Question: '''
const cookieSession = require("cookie-session");
const express = require("express");
const app = express();
const helmet = require("helmet");
const morgan = require("morgan");
const dotenv = require("dotenv");
const mongoose = require("mongoose");
const userRoute = require("./routes/user")
const authRoute = require("./routes/auth")
dotenv.config();
//Mongoose Connect
mongoose.connect(process.env.MONGO_URL, {useNewUrlParser: true}, (err) =>
{
console.log("mongdb is connected");
});
//middleware
app.use(express.json());
app.use(helmet());
app.use(morgan("common"));
app.get("/", (req, res) => {
res.send("Welcome to home page");
})
app.use("/api/auth", authRoute);
app.use("/api/user", userRoute);
app.listen(5000,function(err)
{
if(err)
console.log("Server not connected")
console.log("Connnection is established");
})
'''
'''
const router = require("express").Router();
const User = require('../model/Users');
//REGISTER
router.get("/register", async (res,req)=> {
const user = await new User({
username: "gauravnegi",
password: "123456",
email: "gauravnegi@gmail.com",
});
await user.save();
res.send("ok");
});
module.exports = router;
'''
Error:
'''
return callback(new error_1.mongoservererror(res.writeerrors [0] ))
'''

How to resolve above error?
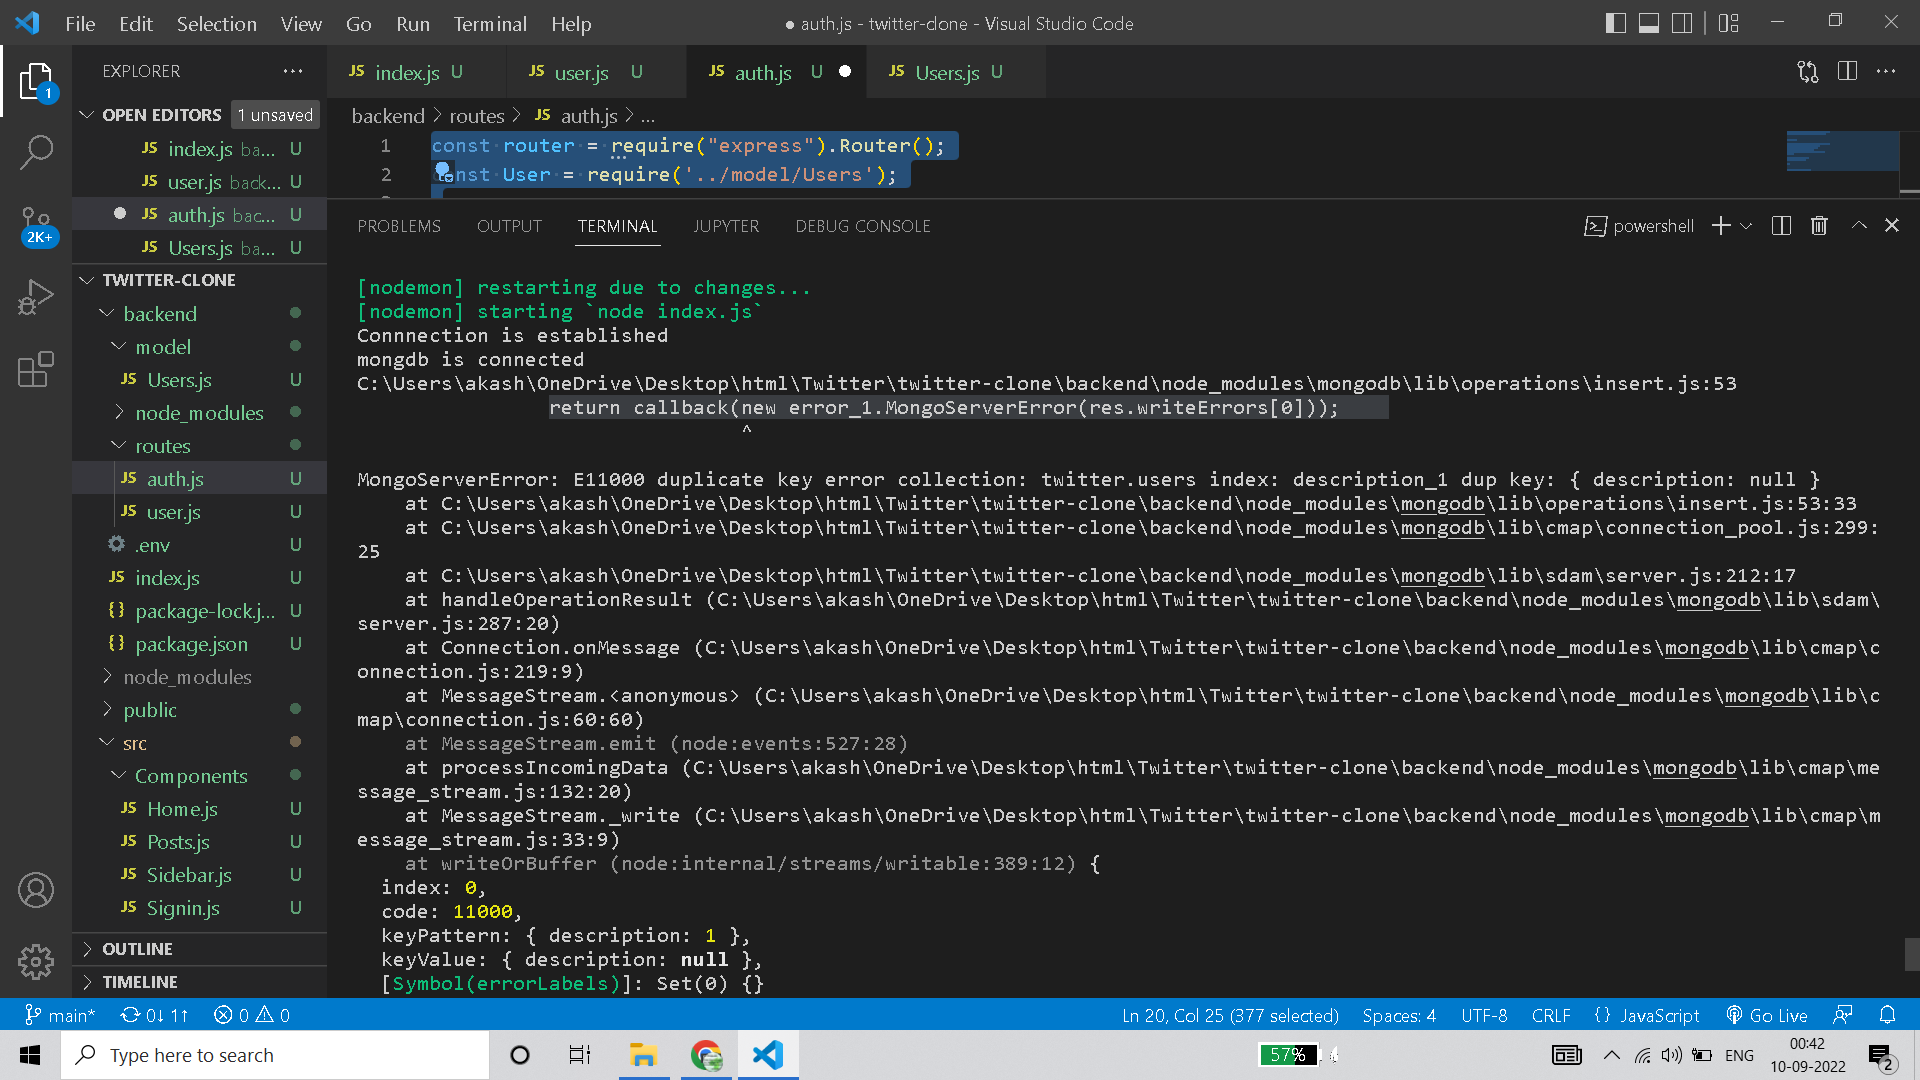
Answer: Dear it is not a server side error it's a client side error b/c you have defined somewhere some field '{unique:true}' in your model! So you should wrap your function inside 'try-catch' block for example
'''
router.get("/register", async (res,req)=> {
try{
const user = await new User({
username: "gauravnegi",
password: "123456",
email: "gauravnegi@gmail.com",
});
await user.save();
res.send("ok");
}catch(error){
//check if it was a duplication error
if(error.code==11000) // show user that it is unique path
and handle other validation error
}
});
'''